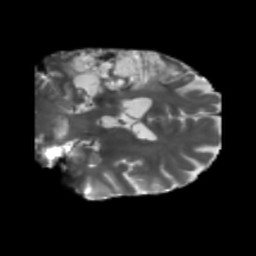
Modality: T2w
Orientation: coronal
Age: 58
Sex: male
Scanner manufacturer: siemens
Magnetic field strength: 3 T
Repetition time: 5.25 s
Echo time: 0.08 s